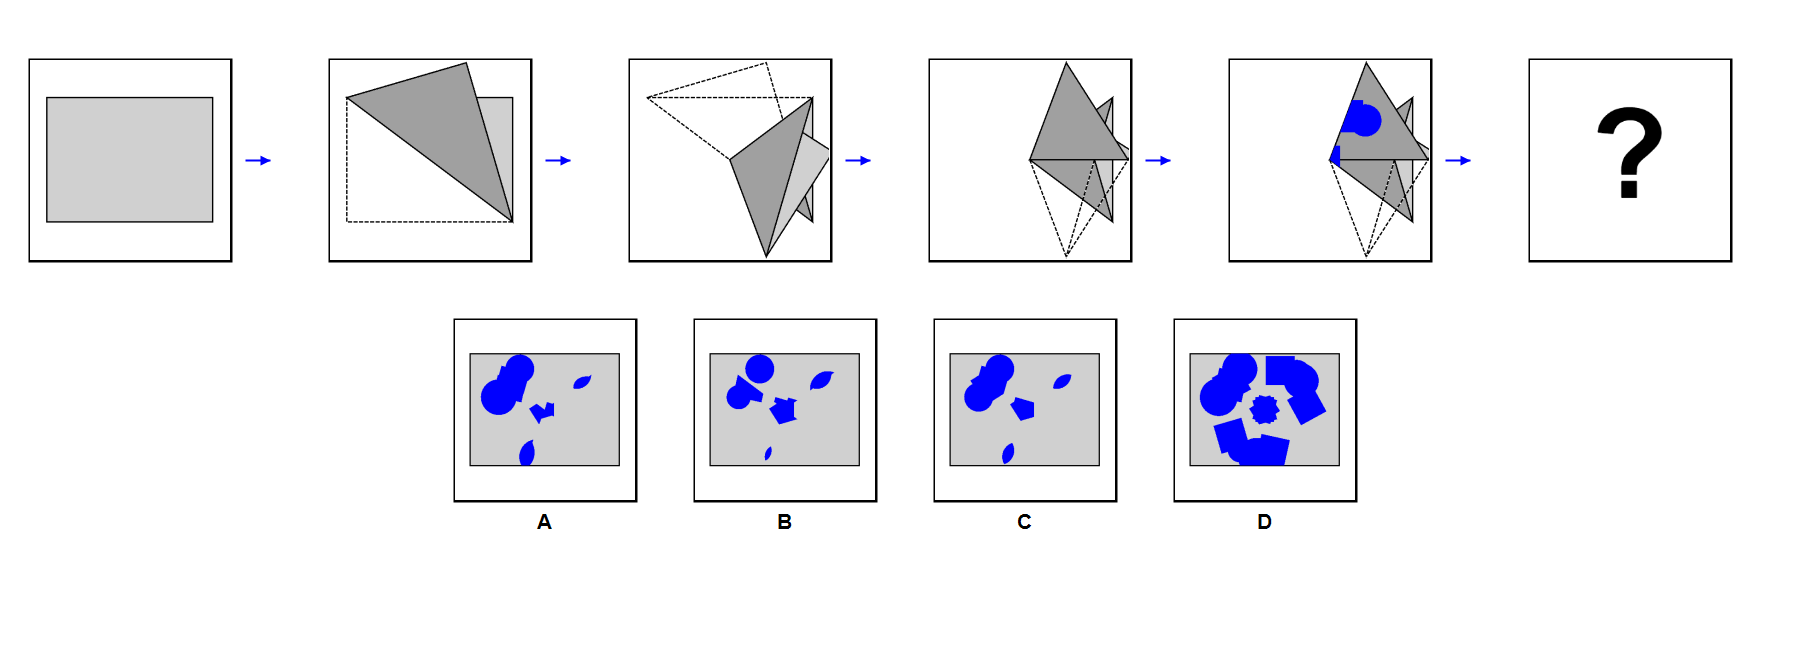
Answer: C